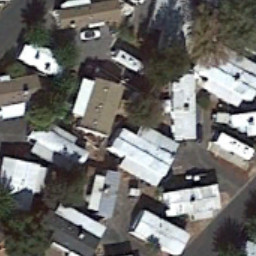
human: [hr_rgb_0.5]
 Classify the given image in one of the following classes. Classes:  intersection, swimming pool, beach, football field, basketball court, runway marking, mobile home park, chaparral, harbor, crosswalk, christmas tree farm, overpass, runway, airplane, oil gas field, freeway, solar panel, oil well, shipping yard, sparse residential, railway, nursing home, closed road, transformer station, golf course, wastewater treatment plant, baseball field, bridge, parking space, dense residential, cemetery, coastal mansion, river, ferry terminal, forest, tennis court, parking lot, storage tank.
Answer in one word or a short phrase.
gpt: mobile home park